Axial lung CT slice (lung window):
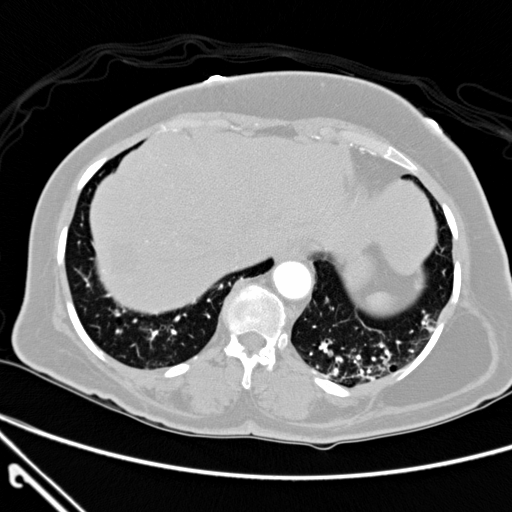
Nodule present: no